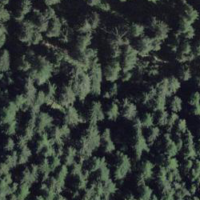
EUNIS habitat code: 43
Species observed at this site:
Petasites albus